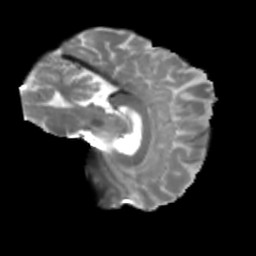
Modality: T2w
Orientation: sagittal
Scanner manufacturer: siemens
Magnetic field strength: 3 T
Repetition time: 4 s
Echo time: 0.0594 s